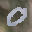
Label: 0